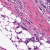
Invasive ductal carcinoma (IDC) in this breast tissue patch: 0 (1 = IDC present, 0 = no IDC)